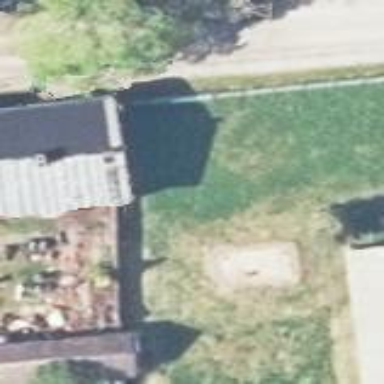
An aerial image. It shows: Simple and straightforward house.